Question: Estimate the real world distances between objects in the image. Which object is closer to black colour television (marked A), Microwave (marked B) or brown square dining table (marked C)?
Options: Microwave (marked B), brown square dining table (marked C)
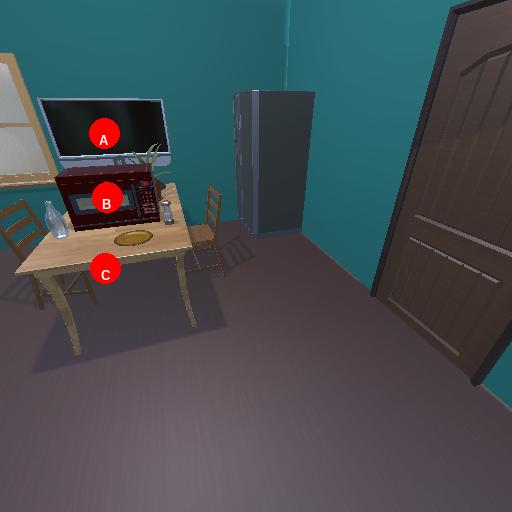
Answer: Microwave (marked B)